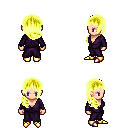
a pixel art fantasy rpg character, female body template, human, light skin, purple robe, red pants, gold right-swept hairstyle, gold boots, four views (front, back, left, right), 2x2 character sprite sheet, small pixel art, hard edges, no anti-aliasing